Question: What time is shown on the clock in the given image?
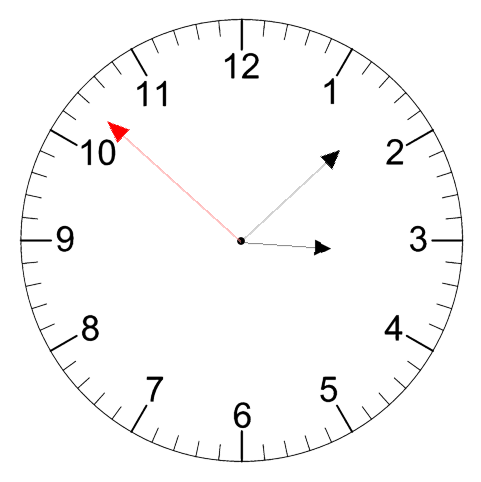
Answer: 03:07:52